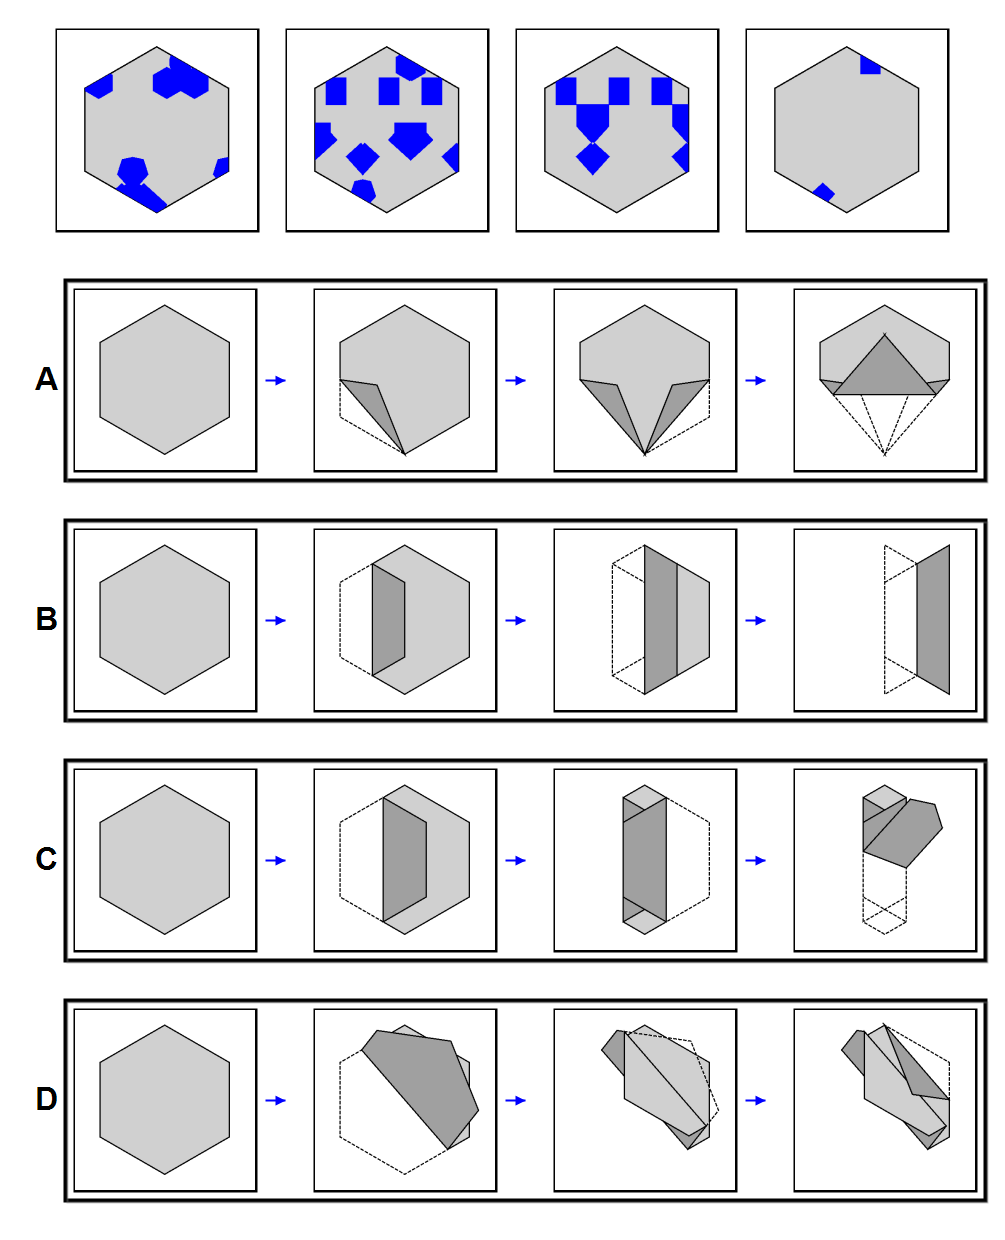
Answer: C